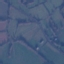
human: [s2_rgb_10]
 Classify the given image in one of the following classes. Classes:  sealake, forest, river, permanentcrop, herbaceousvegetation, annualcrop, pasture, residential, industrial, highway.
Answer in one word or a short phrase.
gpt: Pasture